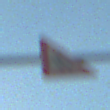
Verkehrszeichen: EinseitigVerengteFahrbahnRechts
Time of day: MorningAfternoon
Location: Outdoor (Suburban)
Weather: Clear
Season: NotSpecified
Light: Natural